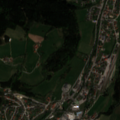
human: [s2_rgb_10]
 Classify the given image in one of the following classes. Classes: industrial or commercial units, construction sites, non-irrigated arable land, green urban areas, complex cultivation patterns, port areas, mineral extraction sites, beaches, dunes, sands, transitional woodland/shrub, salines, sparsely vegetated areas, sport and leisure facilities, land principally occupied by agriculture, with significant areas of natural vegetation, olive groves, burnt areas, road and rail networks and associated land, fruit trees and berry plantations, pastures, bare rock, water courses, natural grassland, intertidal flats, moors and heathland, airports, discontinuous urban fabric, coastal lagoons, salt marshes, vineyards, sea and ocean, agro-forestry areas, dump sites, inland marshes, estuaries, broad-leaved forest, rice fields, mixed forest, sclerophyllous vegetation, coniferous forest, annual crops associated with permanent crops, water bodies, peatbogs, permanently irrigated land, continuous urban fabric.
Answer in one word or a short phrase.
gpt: discontinuous urban fabric, pastures, complex cultivation patterns, coniferous forest, mixed forest